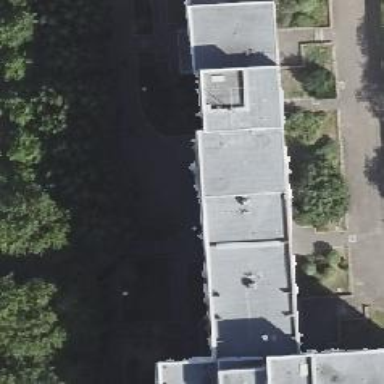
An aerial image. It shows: Flat-roofed apartment building with white facade.